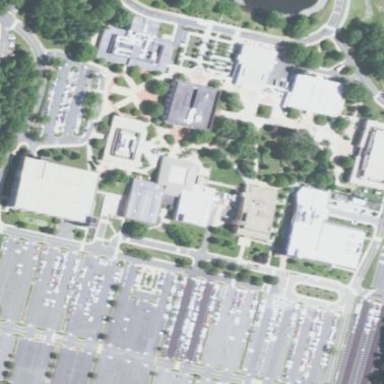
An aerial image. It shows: College or university.